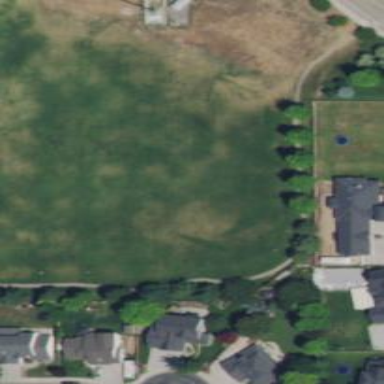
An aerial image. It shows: Area covered with grass.